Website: home-depot
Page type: billing-address
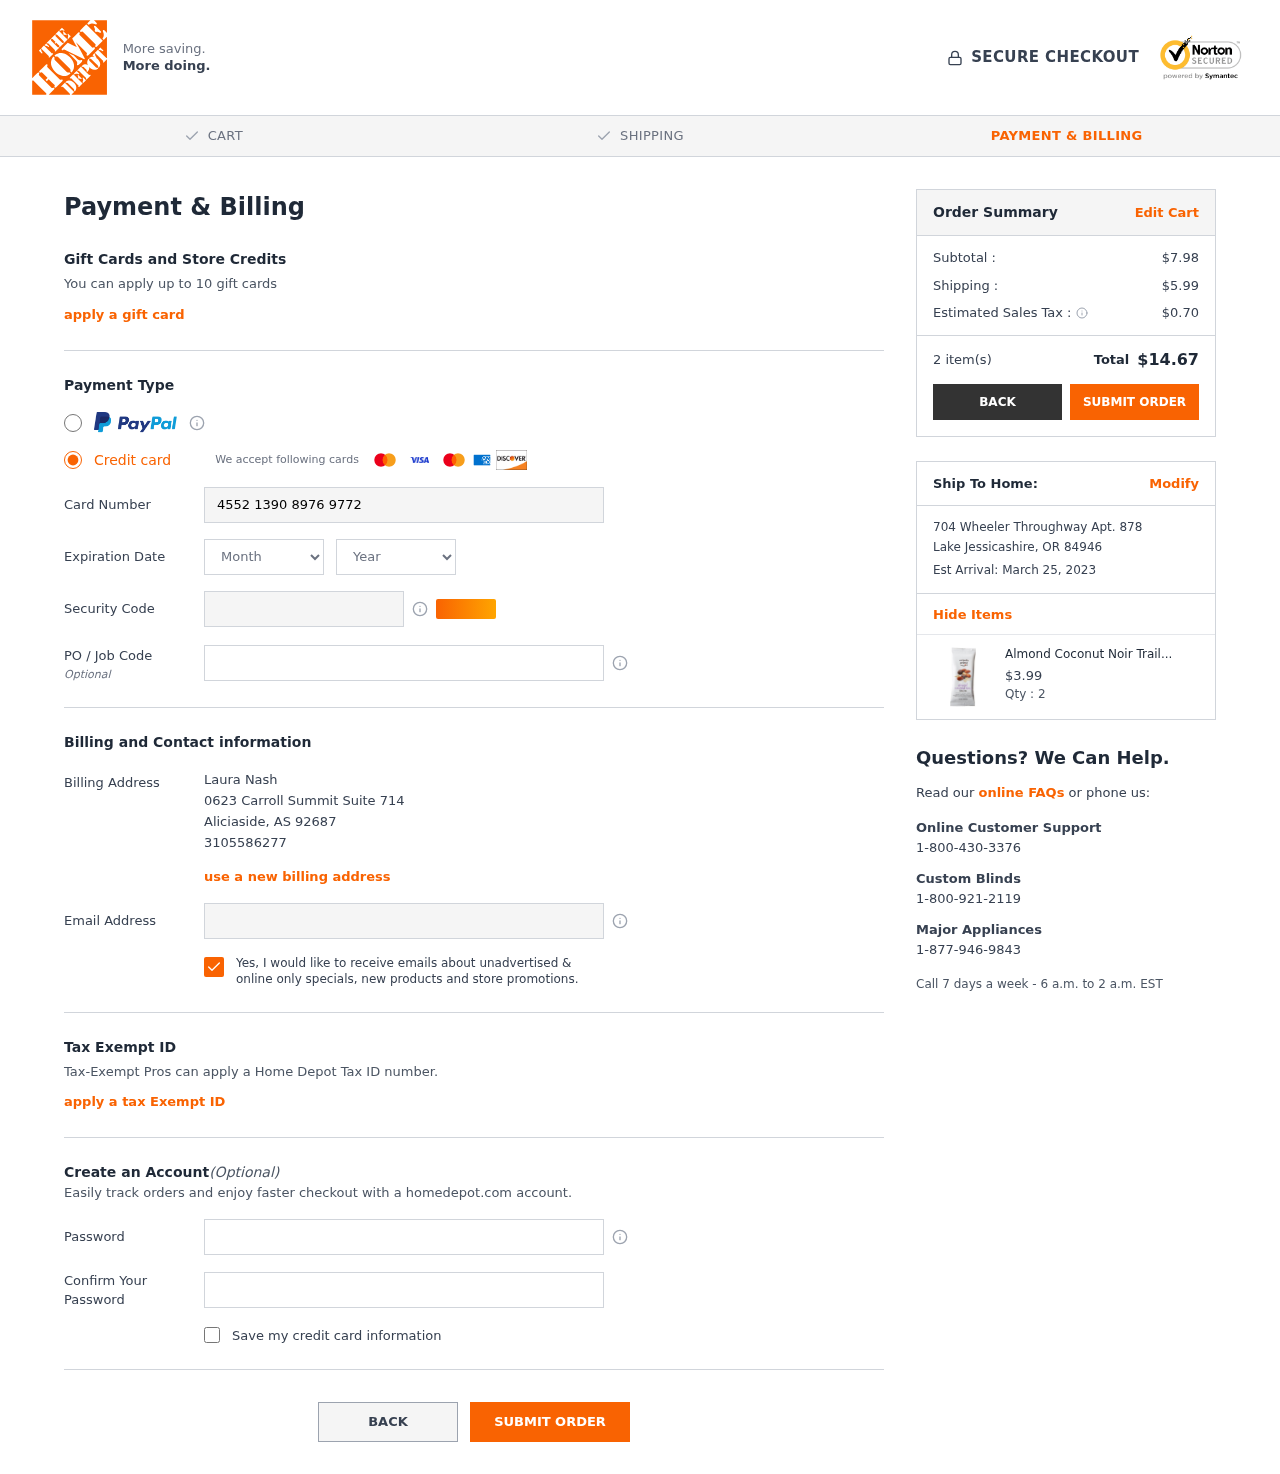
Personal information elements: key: PII_CARD_CVV
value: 852
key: PII_CARD_EXPIRY_MONTH
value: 08
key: PII_CARD_EXPIRY_YEAR
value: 26
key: PII_CARD_NUMBER
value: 4552 1390 8976 9772
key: PII_CITY
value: Aliciaside
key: PII_CITY2
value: Lake Jessicashire
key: PII_EMAIL
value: lauranash@gmail.com
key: PII_FULLNAME
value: Laura Nash
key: PII_JOB_CODE
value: J107430
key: PII_PHONE
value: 3105586277
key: PII_POSTCODE
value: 92687
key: PII_POSTCODE2
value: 84946
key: PII_STATE_ABBR
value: AS
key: PII_STATE_ABBR2
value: OR
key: PII_STREET
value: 0623 Carroll Summit Suite 714
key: PII_STREET2
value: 704 Wheeler Throughway Apt. 878
Product elements: key: PRODUCT1_NAME
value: Almond Coconut Noir Trail Mix Snack Pack, 1.5 oz single serve (Pack of 300)
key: PRODUCT1_PRICE
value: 3.99
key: PRODUCT1_QUANTITY
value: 2
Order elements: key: ORDER_SUBTOTAL
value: $7.98
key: ORDER_SHIPPING_COST
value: $5.99
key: ORDER_TAX
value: $0.70
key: ORDER_NUM_ITEMS
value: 2 item(s)
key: ORDER_TOTAL
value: $14.67
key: ORDER_DELIVERY_DATE
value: Est Arrival: March 25, 2023